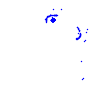
Particle: electron